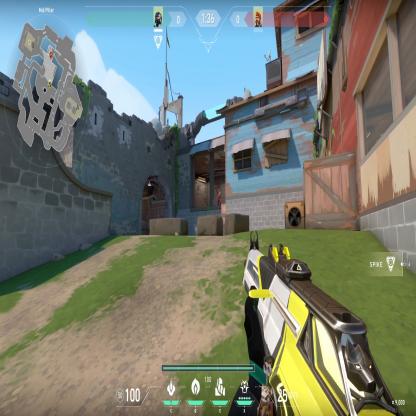
Label: enemy